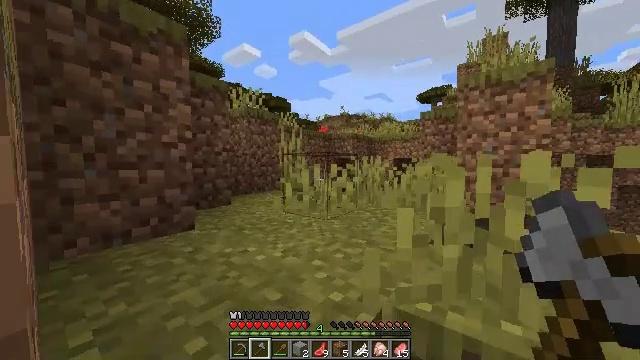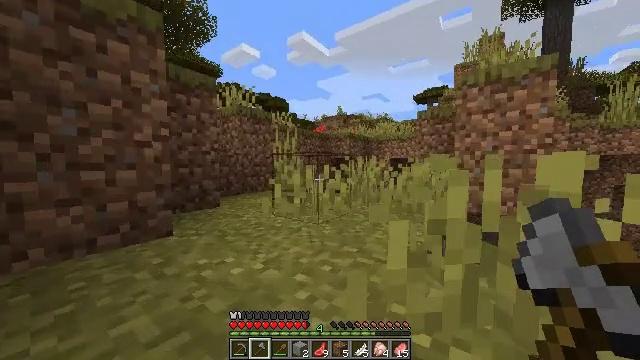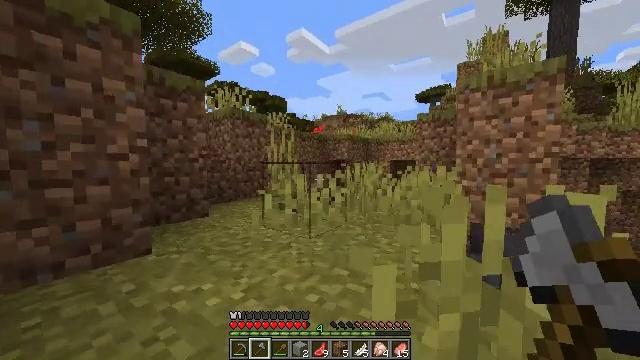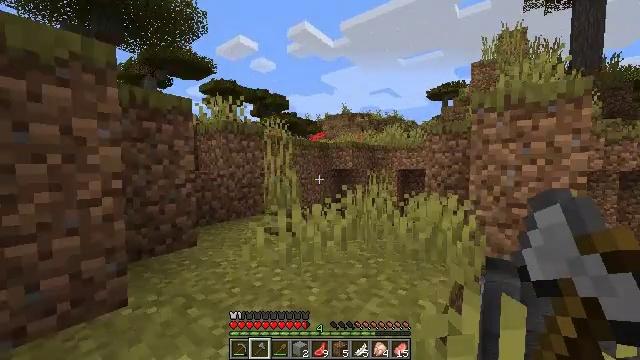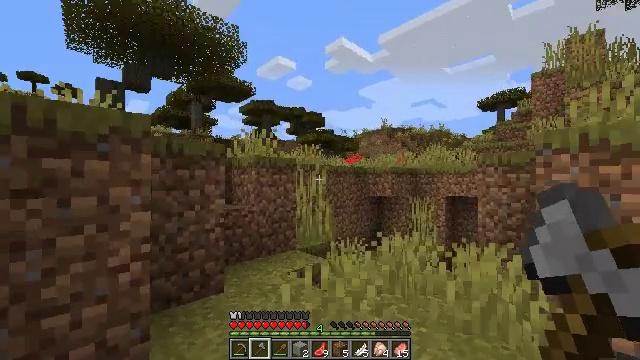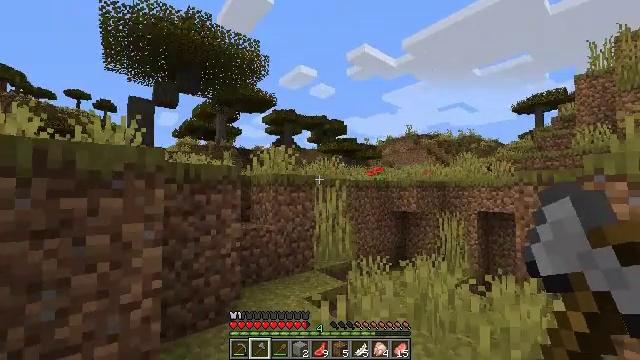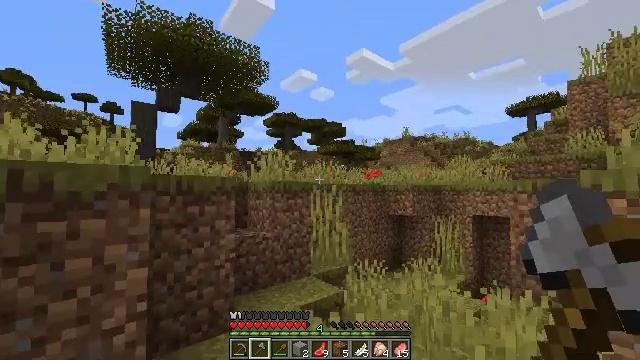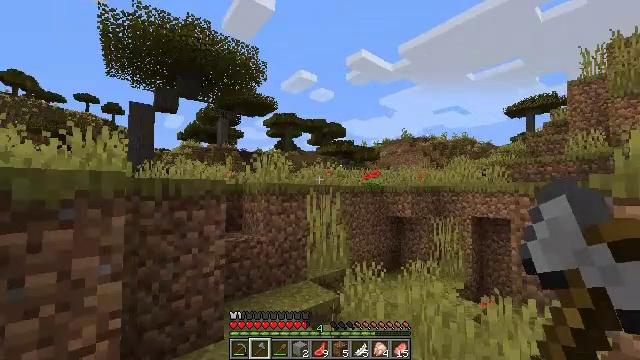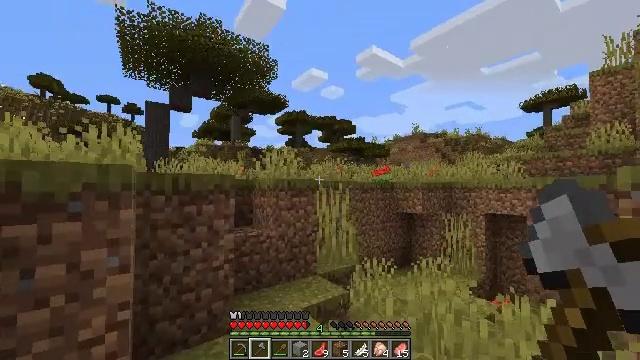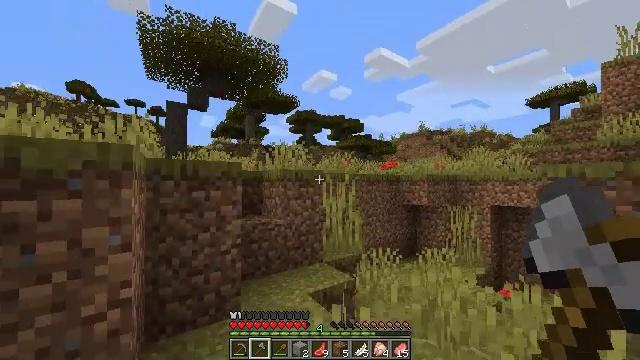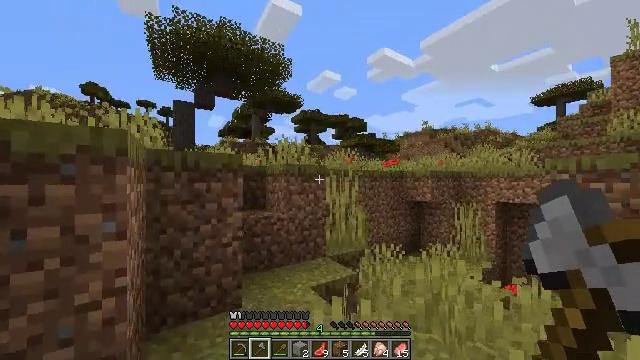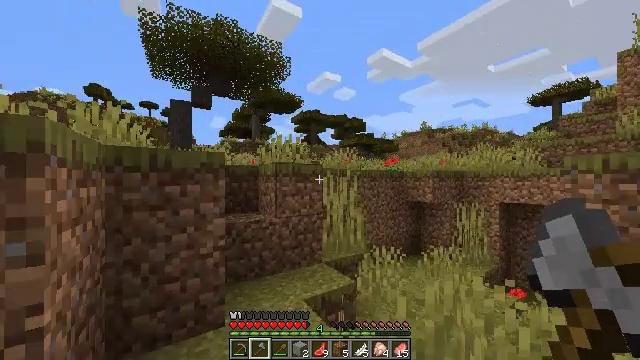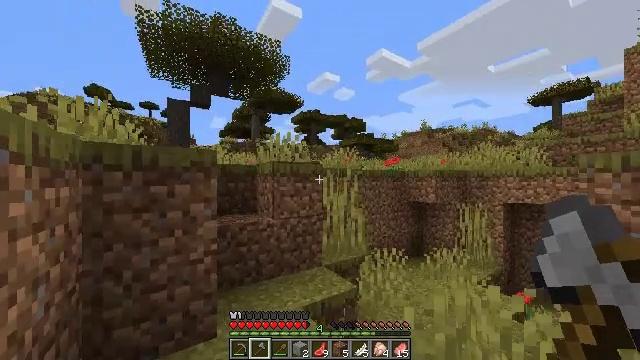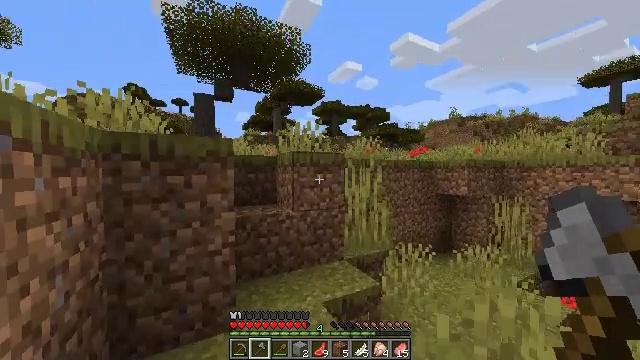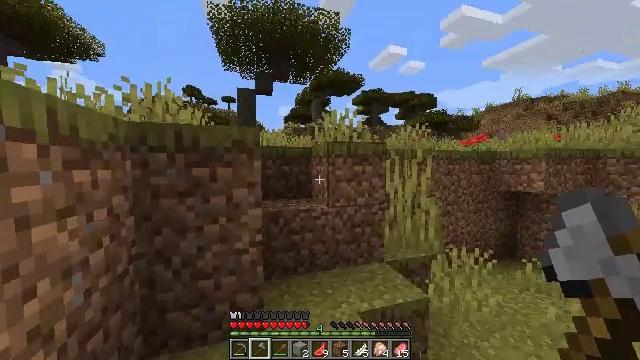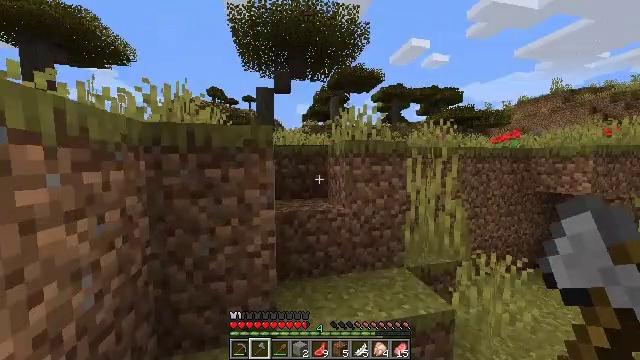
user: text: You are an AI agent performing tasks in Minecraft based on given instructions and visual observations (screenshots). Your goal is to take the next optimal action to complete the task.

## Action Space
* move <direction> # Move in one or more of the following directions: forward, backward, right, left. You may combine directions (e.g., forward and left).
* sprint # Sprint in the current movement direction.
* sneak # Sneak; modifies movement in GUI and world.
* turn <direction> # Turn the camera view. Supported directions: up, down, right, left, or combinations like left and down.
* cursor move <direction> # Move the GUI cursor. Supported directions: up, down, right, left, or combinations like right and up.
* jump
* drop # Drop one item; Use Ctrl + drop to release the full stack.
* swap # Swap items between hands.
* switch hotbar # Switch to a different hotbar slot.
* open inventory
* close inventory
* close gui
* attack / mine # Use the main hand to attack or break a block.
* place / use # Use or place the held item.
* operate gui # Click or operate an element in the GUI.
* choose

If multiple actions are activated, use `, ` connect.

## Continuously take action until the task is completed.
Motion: motion action
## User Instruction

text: Chop down the acacia log.
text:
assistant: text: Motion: move forward, sprint
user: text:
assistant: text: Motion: move forward, sprint, jump
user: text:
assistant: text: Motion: move forward, sprint, jump
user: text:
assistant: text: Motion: move forward, sprint, turn left and up, jump
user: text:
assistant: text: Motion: move forward, sprint, turn left and up
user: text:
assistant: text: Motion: move forward, sprint
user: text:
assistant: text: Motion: move forward, sprint
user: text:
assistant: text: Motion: move forward, sprint, turn left
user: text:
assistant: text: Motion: move forward, sprint, turn left
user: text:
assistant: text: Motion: move forward, sprint, turn left
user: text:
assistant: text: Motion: move forward, sprint
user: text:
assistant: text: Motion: move forward, sprint
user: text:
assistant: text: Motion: move forward, sprint, turn left and down
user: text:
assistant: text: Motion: move forward, sprint, turn left and down
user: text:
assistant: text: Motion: move forward, sprint, turn left
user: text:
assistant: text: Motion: move forward, sprint
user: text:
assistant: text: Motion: move forward, sprint
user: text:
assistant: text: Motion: move forward, sprint, turn left
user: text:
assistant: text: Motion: move forward, sprint, turn left
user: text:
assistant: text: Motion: move forward, sprint, turn left
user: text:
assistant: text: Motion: move forward, sprint, turn left
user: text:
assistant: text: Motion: move forward, sprint, turn left, jump
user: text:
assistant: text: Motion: move forward and move left, sprint, turn left, jump
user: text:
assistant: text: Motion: move forward and move left, sprint, turn left, jump
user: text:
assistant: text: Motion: move forward and move left, sprint, jump
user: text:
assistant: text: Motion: move forward and move left, sprint
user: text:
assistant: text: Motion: move forward and move left, sprint
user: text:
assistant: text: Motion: move forward, sprint
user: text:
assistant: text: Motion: move forward, sprint
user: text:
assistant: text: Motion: move forward, sprint